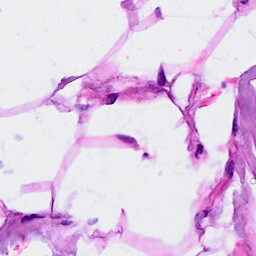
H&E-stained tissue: Breast